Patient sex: M
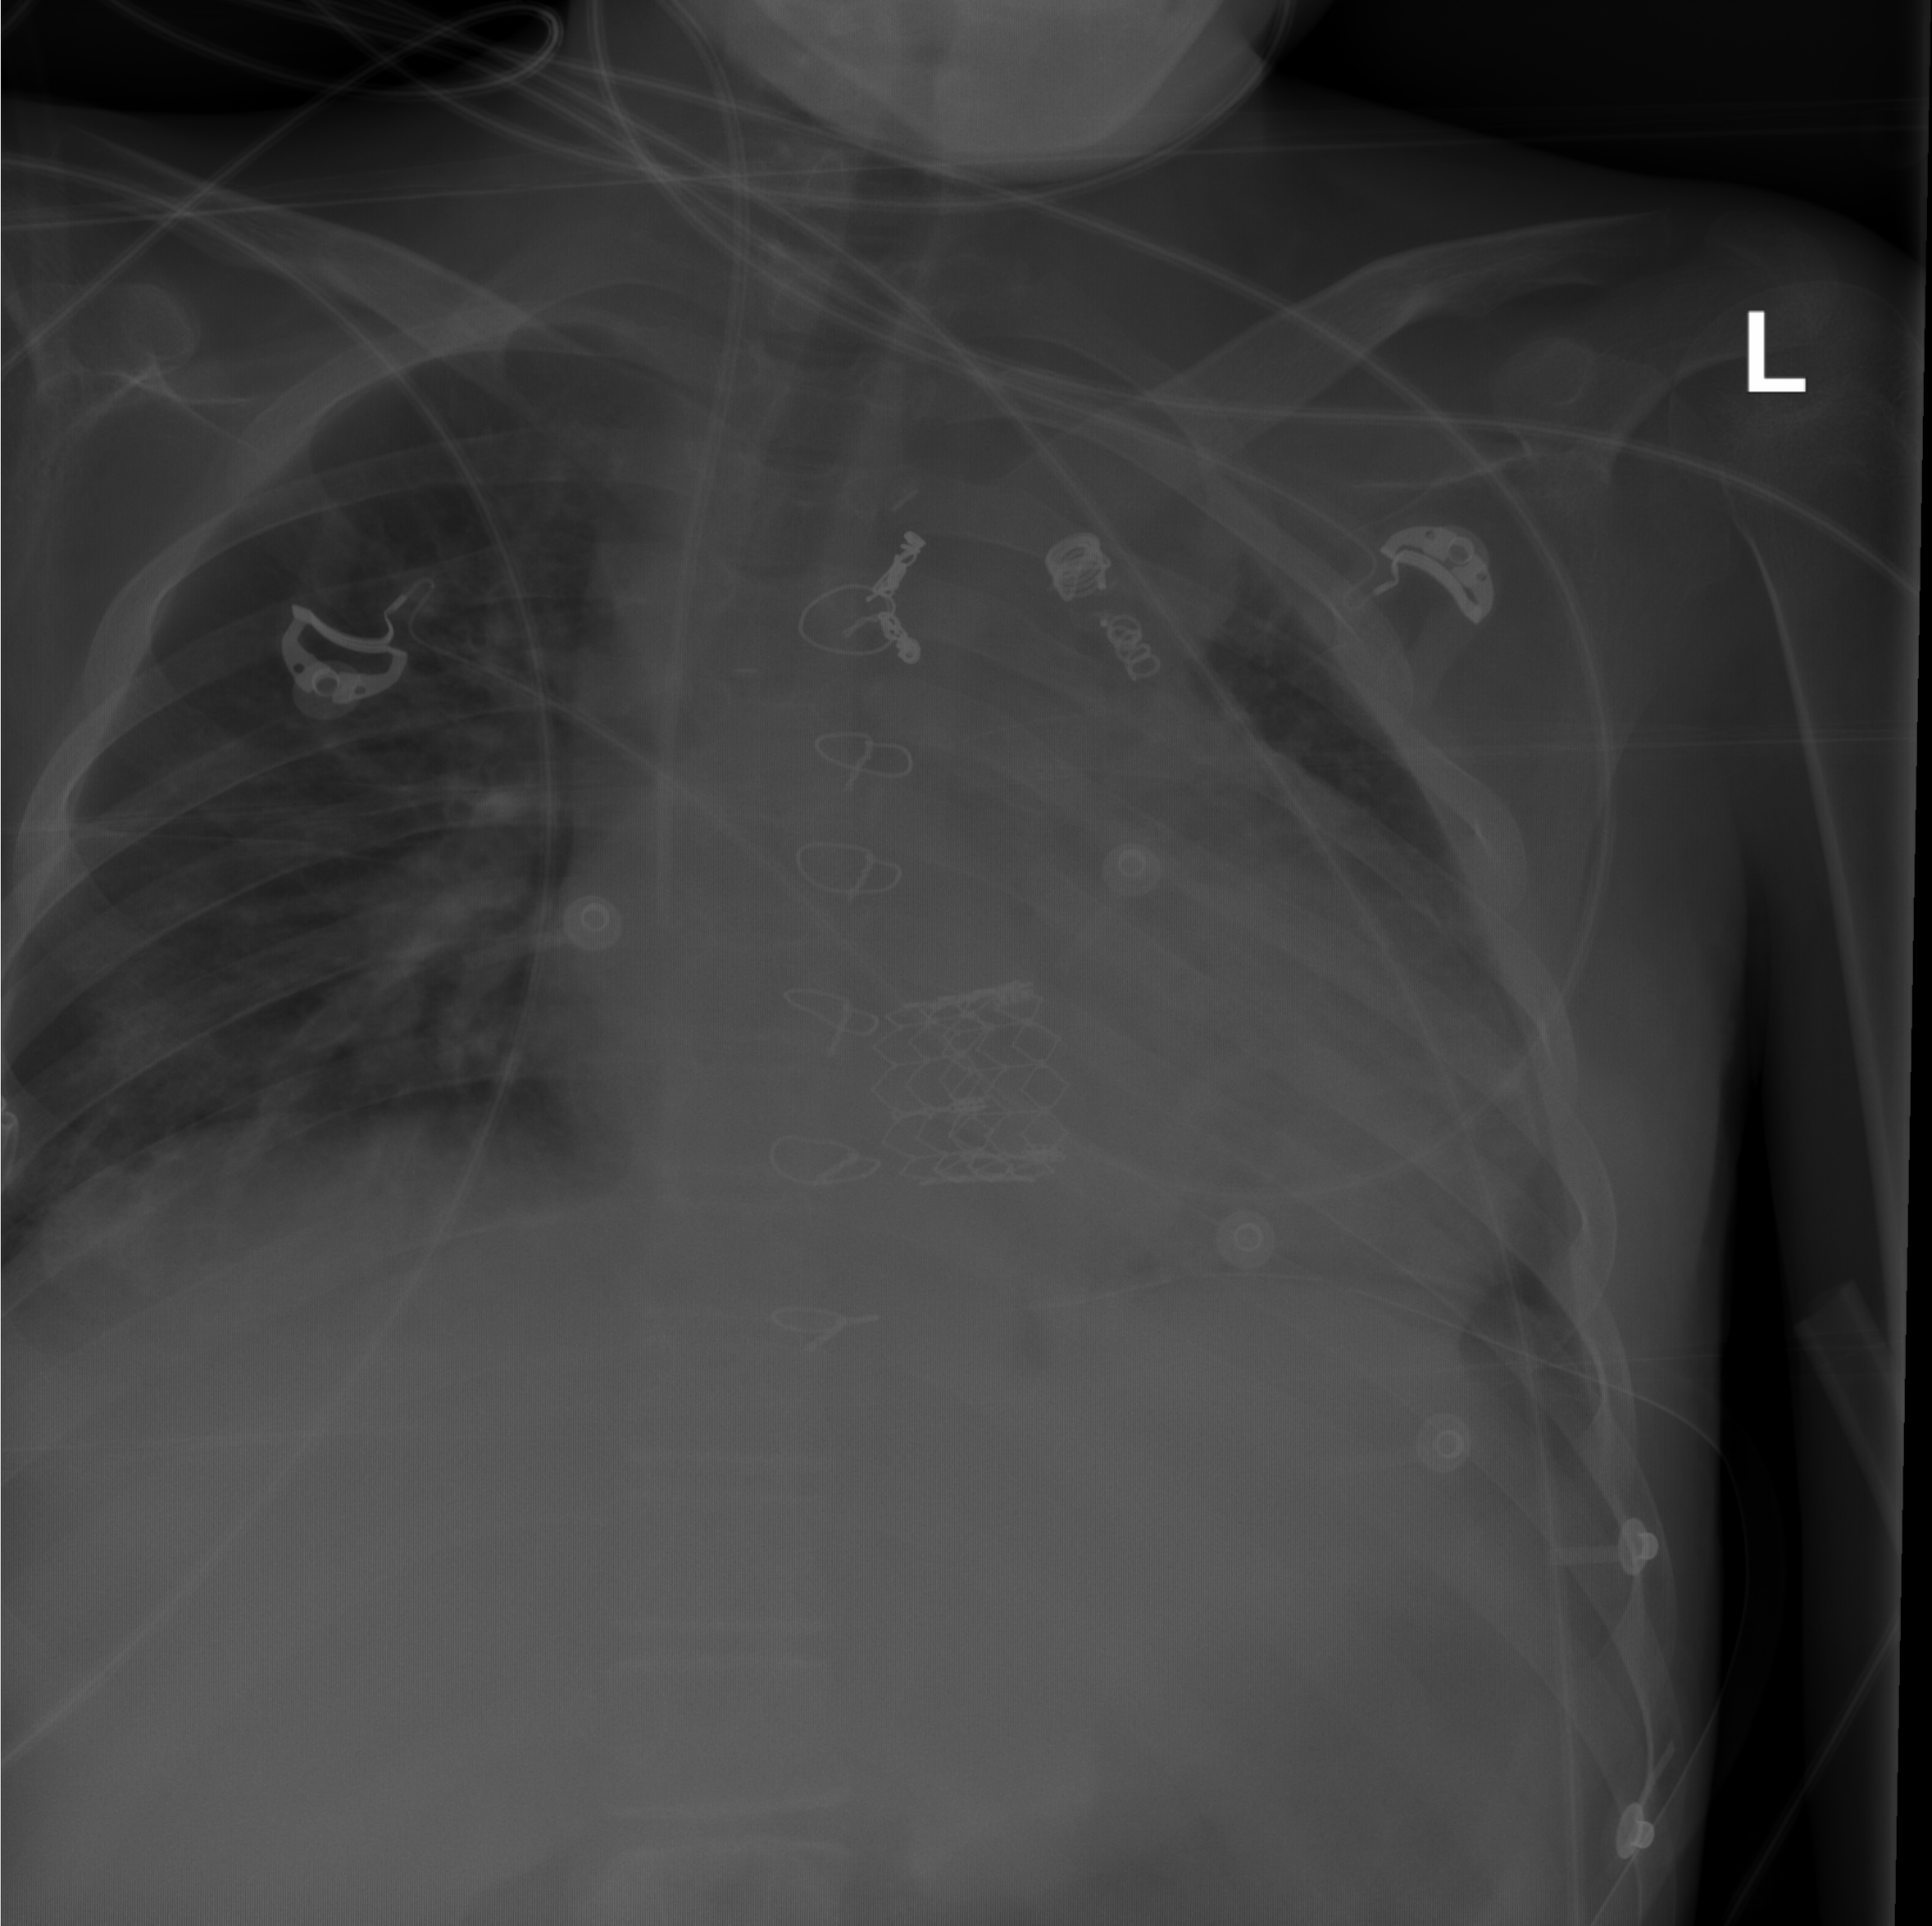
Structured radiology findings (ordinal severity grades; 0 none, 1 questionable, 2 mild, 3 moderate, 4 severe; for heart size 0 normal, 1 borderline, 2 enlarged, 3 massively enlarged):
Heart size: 3
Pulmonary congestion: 0
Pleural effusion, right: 2
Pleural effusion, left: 0
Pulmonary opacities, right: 2
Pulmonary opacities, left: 2
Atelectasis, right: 2
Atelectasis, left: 2